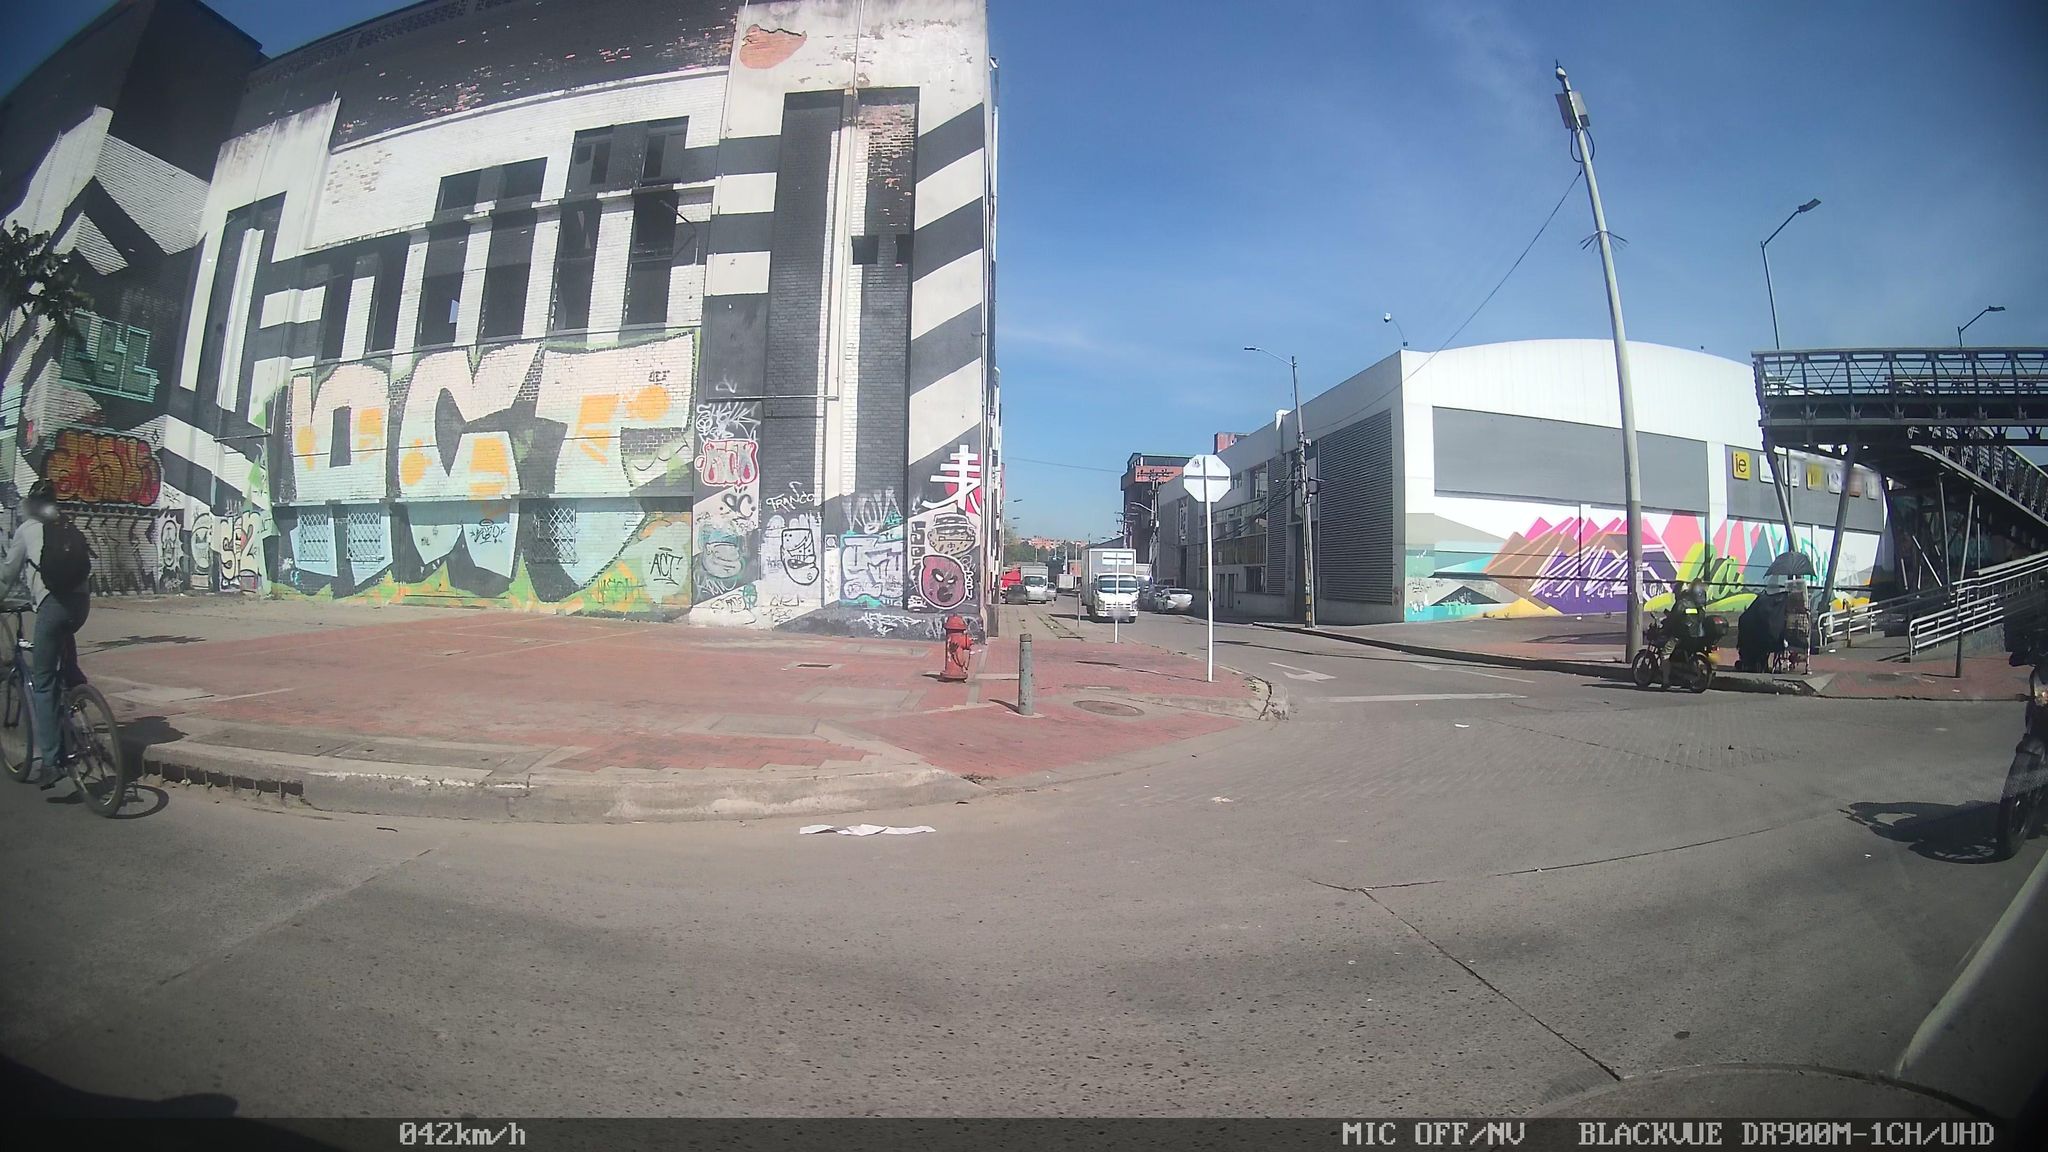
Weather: clear
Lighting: day
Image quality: good
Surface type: driving surface
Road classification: footway
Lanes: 5
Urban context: urban centre
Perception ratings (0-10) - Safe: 0.36, Lively: 0.64, Beautiful: 2.14, Boring: 4, Depressing: 6.99, Wealthy: 0.76